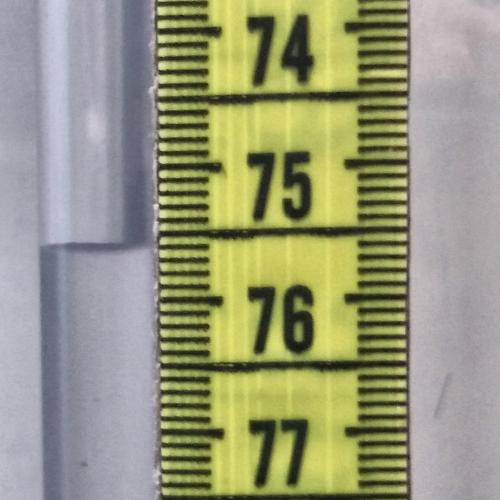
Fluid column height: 75.6 cm